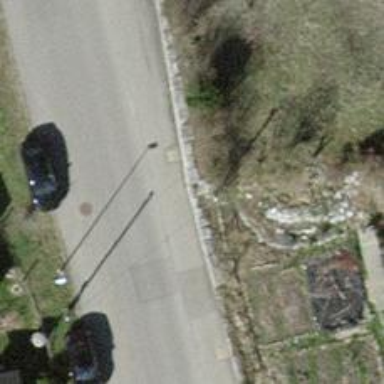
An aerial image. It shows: Retaining wall.